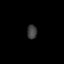
Tissue: lung
Cell type: Fibroblasts
Senescence score: 0.5804
Nuclear area (px): 139
Mean DAPI intensity: 61.036